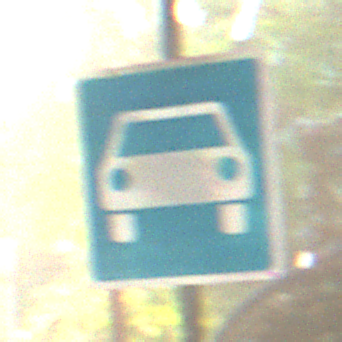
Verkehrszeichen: Kraftfahrstrasse
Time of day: SunriseSunset
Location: Outdoor (Suburban)
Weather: Clear
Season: NotSpecified
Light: Natural